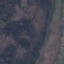
Land use / land cover: HerbaceousVegetation